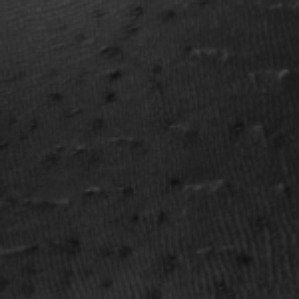
Label: frost